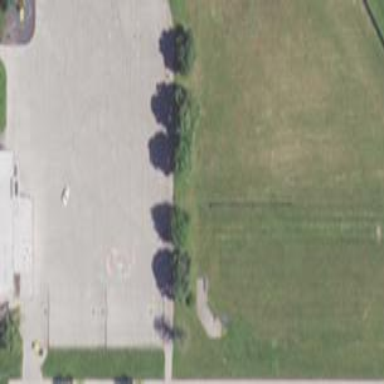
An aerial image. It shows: Pedestrian road within schoolyard.